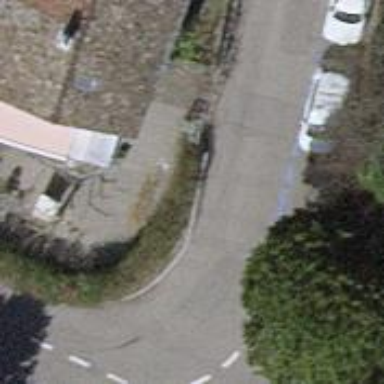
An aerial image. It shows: Residential road with asphalt surface.